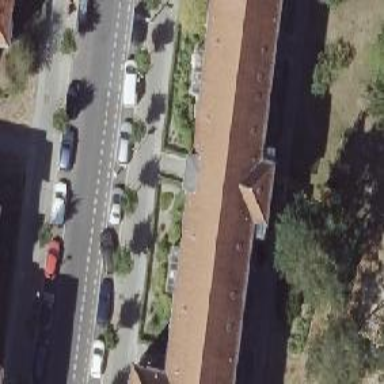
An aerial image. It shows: Hipped roof apartment building.